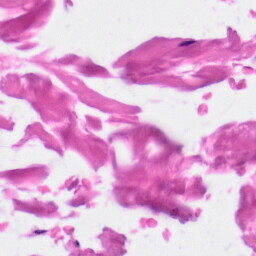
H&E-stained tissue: Skin